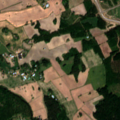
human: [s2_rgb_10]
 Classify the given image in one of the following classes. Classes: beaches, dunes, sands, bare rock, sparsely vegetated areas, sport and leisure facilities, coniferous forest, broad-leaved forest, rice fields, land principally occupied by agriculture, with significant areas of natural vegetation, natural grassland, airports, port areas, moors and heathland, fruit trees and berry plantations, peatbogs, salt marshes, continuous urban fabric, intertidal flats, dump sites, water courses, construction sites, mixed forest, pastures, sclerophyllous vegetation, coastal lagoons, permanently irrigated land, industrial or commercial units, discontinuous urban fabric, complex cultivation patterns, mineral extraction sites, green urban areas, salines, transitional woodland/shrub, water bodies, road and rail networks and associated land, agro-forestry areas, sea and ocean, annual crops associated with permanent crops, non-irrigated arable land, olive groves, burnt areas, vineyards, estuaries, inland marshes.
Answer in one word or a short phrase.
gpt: non-irrigated arable land, land principally occupied by agriculture, with significant areas of natural vegetation, coniferous forest, mixed forest